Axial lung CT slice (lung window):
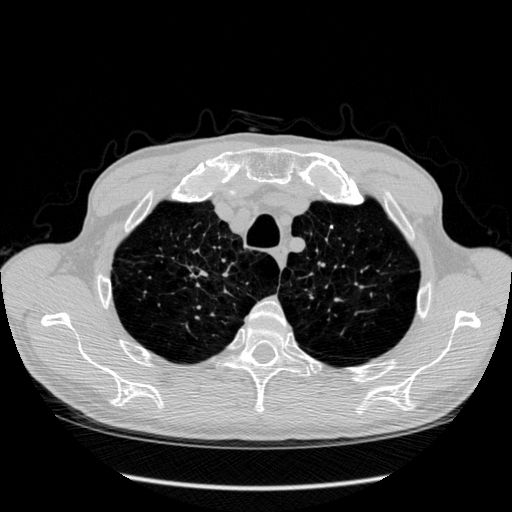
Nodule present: no